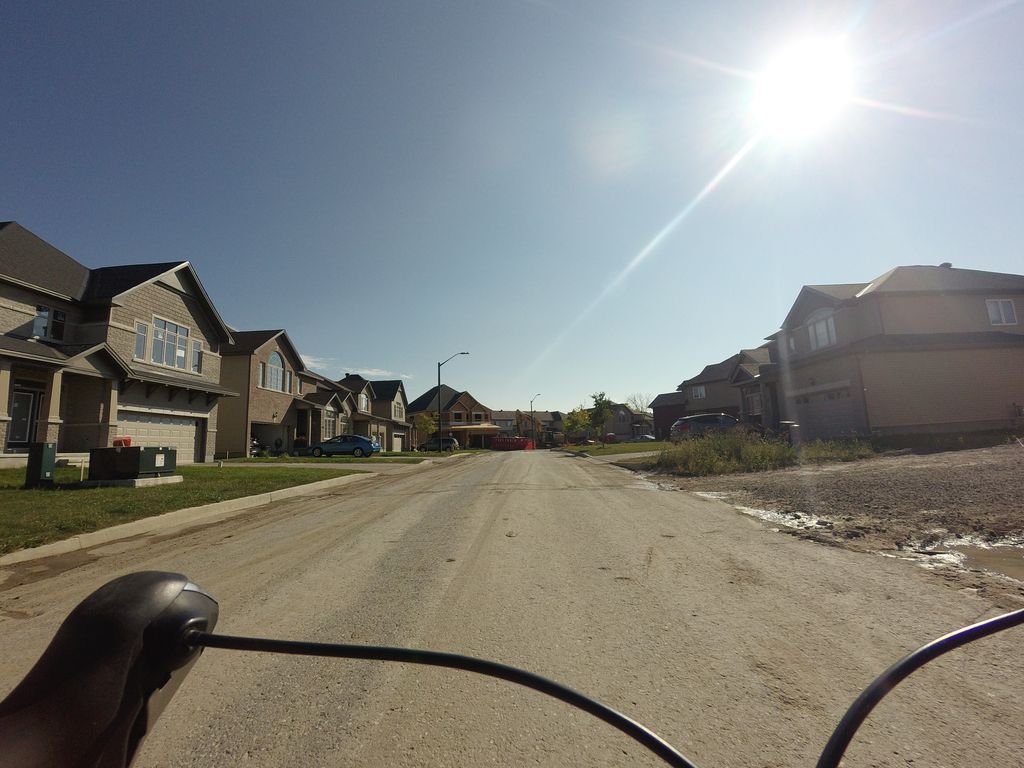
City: ottawa-gatineau